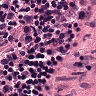
Metastatic tissue present: no